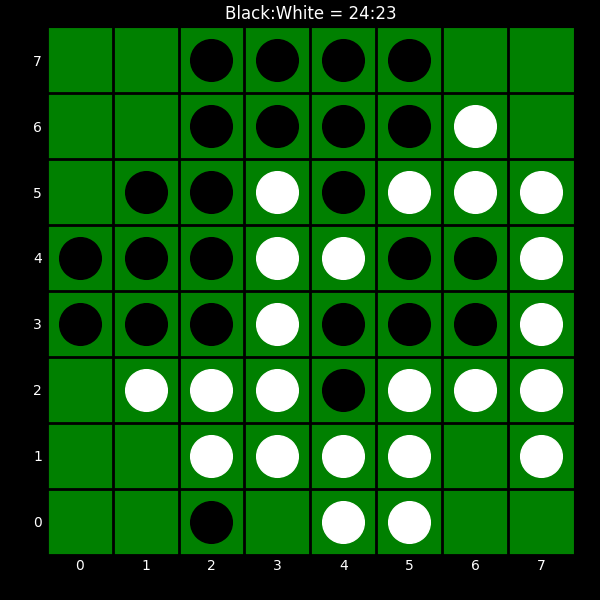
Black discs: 24
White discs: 23